Aerial crown-view tile of a tropical tree (Barro Colorado Island, Panama), acquired 20240813:
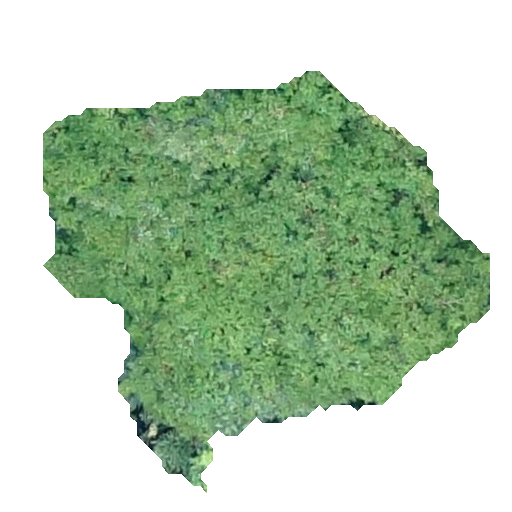
Species: Tachigali panamensis
GBIF accepted scientific name: Tachigali panamensis
Crown area: 176.689 m²